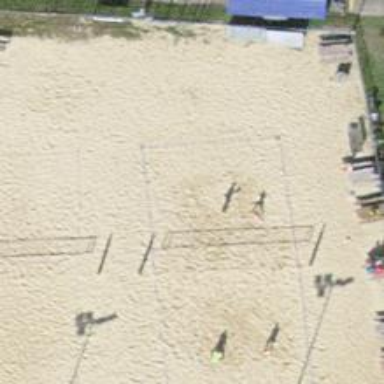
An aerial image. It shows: Beach volleyball pitch for leisure land activities.